【题型】解答题　【知识点】解析几何　【难度】medium
把半个椭圆与圆的一段圆弧拼凑于一起，我们把这种曲线称之为“扁圆”。现有半椭圆 \( C_1: \frac{x^2}{a^2} + \frac{y^2}{b^2} = 1 \ (x \ge 0, a > b > 0) \) 与圆弧 \( C_2: (x-1)^2 + y^2 = a^2 \ (x < 0) \) 组成扁圆，其中 \( F \) 为 \( C_1 \) 的右焦点，\( A_1, A_2 \) 分别为“扁圆”与 \( x \) 轴的左右交点，\( B_1, B_2 \) 分别为“扁圆”与 \( y \) 轴的上下交点，已知 \( \angle B_1FB_2 = 120^\circ \)，过 \( F \) 的直线与“扁圆”交于 \( P, Q \) 两点。

\vspace{1em}
\noindent
(1) 求出 \( C_1 \) 与 \( C_2 \) 的方程；

\vspace{0.5em}
\noindent
(2) 当 \( A_1B_1 \parallel PQ \) 时，求 \( S_{\triangle OPQ} \)；
【解答】
\noindent
【答案】(1)$C_1$的方程为$\frac{x^2}{4} + \frac{y^2}{3} = 1, x \ge 0$，$C_2$的方程为$(x-1)^2 + y^2 = 4, x < 0$。

\vspace{0.5em}
\noindent
(2)$\frac{4\sqrt{3}}{5}$

\vspace{1em}
\noindent
【知识点】由圆心（或半径）求圆的方程、由圆心（或半径）求圆的方程、根据a、b、c求椭圆标准方程、根据a、b、c求椭圆标准方程、椭圆中三角形（四边形）的面积、椭圆中三角形（四边形）的面积。

\vspace{0.5em}
\noindent
【分析】（1）确定$|B_2F|=a$，得到$F$为圆$C_2:(x-1)^2 + y^2 = a^2$的圆心，$c=1$，$a=|B_2F|=2$，得到答案。

\vspace{0.5em}
\noindent
（2）确定$k_{A_1B_1} = \sqrt{3}$，根据平行得到$PQ$方程为$y = \sqrt{3}(x-1)$，联立方程解得坐标，再计算面积得到答案。

\vspace{1em}
\noindent
【详解】（1）如图所示，根据椭圆的几何性质，可得$|B_2F|=a$，

\vspace{0.5em}
\noindent
即$F$为圆$C_2:(x-1)^2 + y^2 = a^2$的圆心，所以$F(1,0)$，即$c=1$，

\vspace{0.5em}
\noindent
又因为$\angle B_1FB_2 = 120^\circ$，可得$\angle OFB_2 = 60^\circ$，所以$a=|B_2F|=2$，则$b = \sqrt{a^2 - c^2} = 3$，

\vspace{0.5em}
\noindent
所以椭圆$C_1$的方程为$\frac{x^2}{4} + \frac{y^2}{3} = 1, x \ge 0$，圆$C_2$的方程为$(x-1)^2 + y^2 = 4, x < 0$。

\vspace{1em}
\noindent

（2）椭圆$C_1$：$\frac{x^2}{4} + \frac{y^2}{3} = 1, x \ge 0$，圆$C_2: (x-1)^2 + y^2 = 4$，$x < 0$，

\vspace{0.5em}
\noindent
可得$A_1(-1,0), B_1(0,\sqrt{3}), F(1,0), B_2(0,-\sqrt{3})$，

\vspace{0.5em}
\noindent
则$k_{A_1B_1} = \sqrt{3}$，$A_1B_1 \parallel PQ$，直线$PQ$的方程为$y = \sqrt{3}(x-1)$，

\vspace{0.5em}
\noindent
联立方程组
\[
\begin{cases}
y = \sqrt{3}(x-1) \\
\frac{x^2}{4} + \frac{y^2}{3} = 1
\end{cases}
\]
整理得$5x^2 - 8x = 0$，解得$x_1 = 0$或$x_2 = \frac{8}{5}$，

\vspace{0.5em}
\noindent
所以$\triangle OPQ$的面积为$S_{\triangle OPQ} = \frac{1}{2}|OB_2||x_2 - x_1| = \frac{1}{2} \times \sqrt{3} \times \frac{8}{5} = \frac{4\sqrt{3}}{5}$。

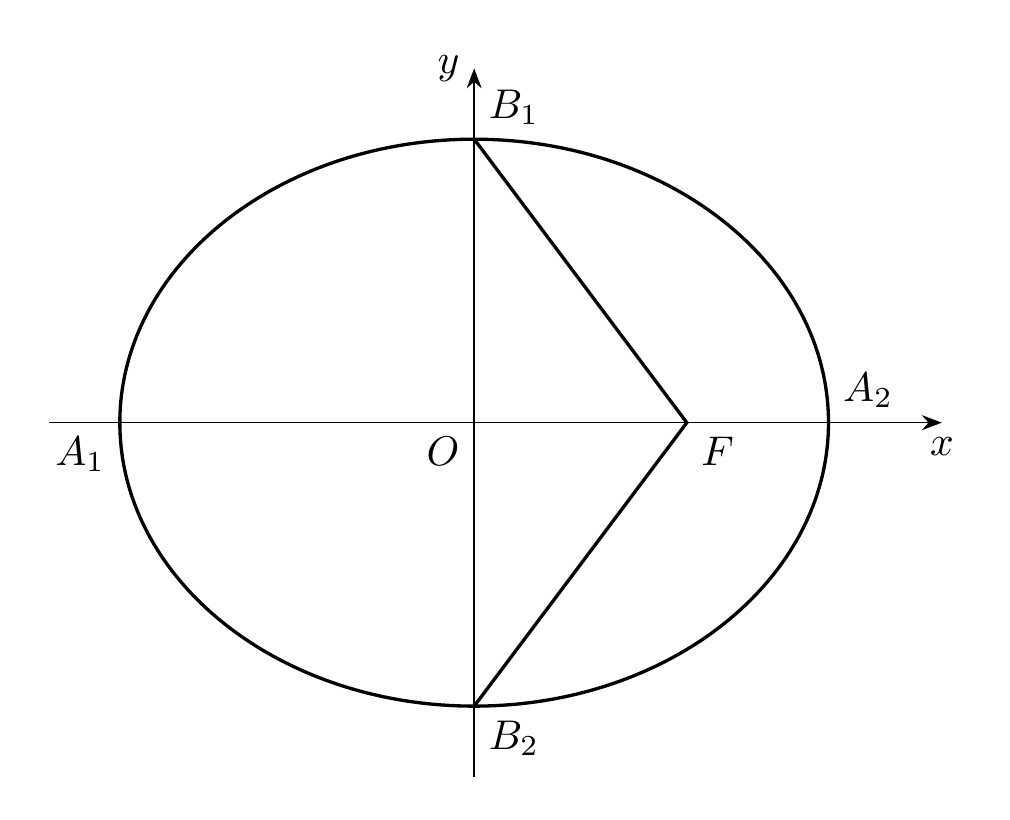
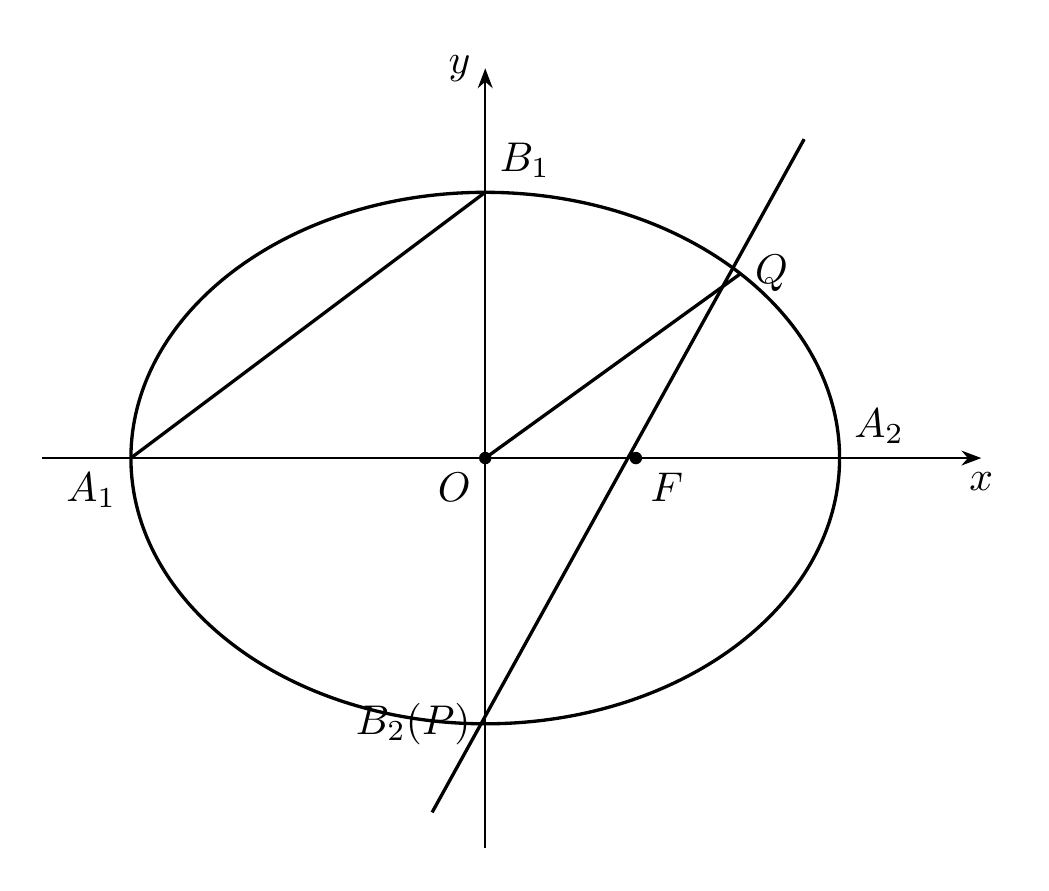